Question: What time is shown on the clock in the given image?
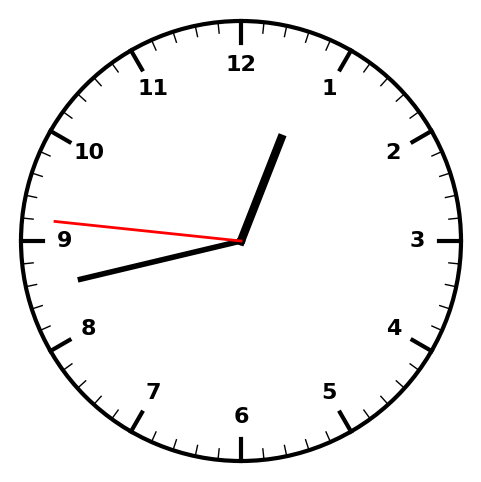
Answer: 12:42:46